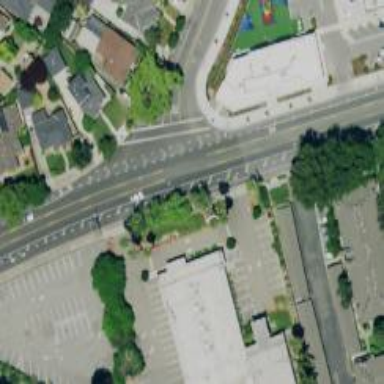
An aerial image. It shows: Secondary road with separate sidewalk.